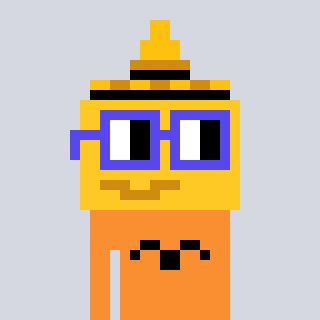
a pixel art character with square blue glasses, a mustard-shaped head and a orange-colored body on a cool background